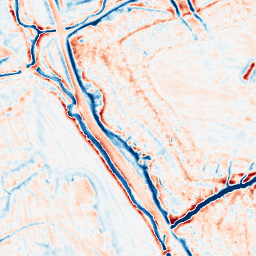
Category: edge_preserving
Decomposition family: bilateral
Decomposition parameters: d: 15
sigma_color: 25
sigma_space: 25
Upsampling method: quartic
Upsampling parameters: scale: 4
Upsampling scale: 4